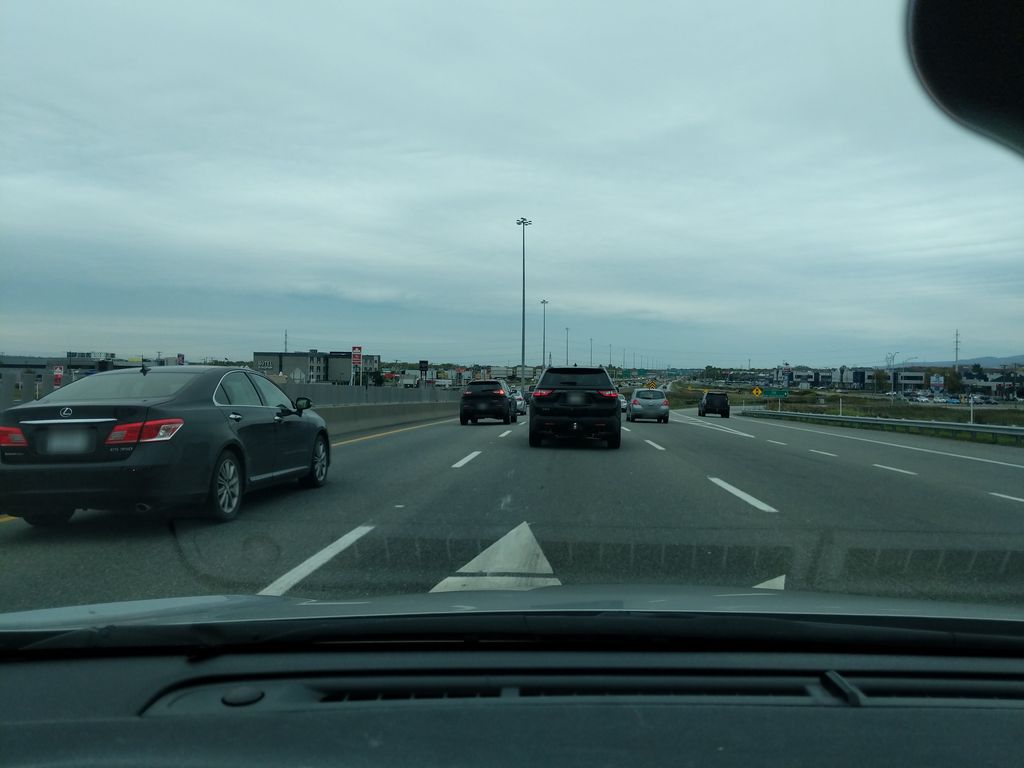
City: quebec_city